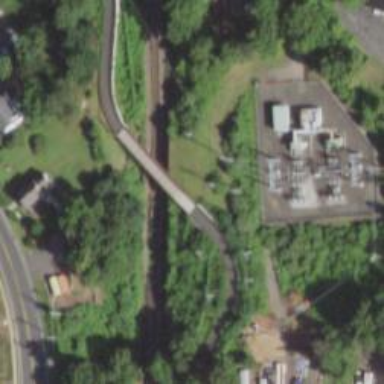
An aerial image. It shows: Abandoned railway bridge.